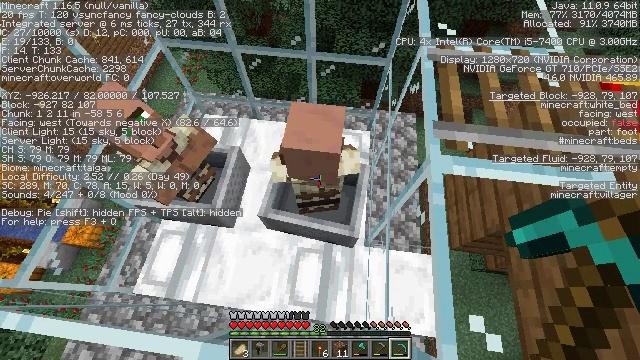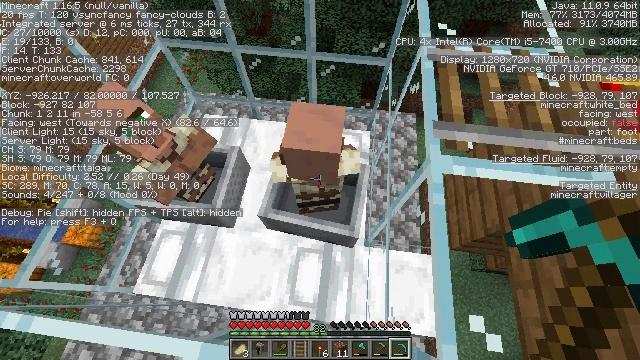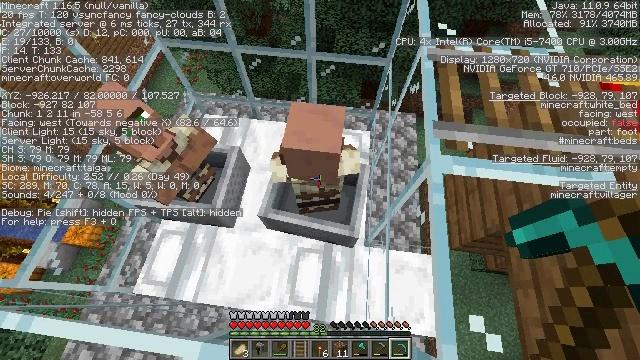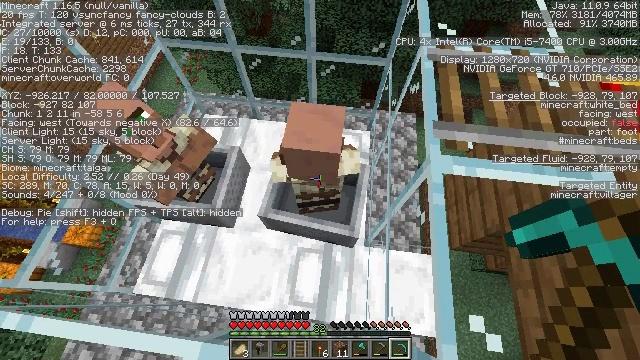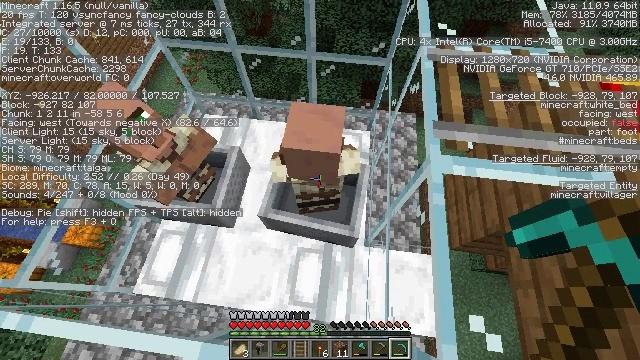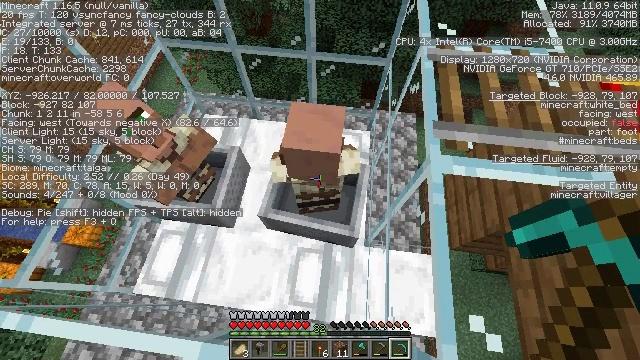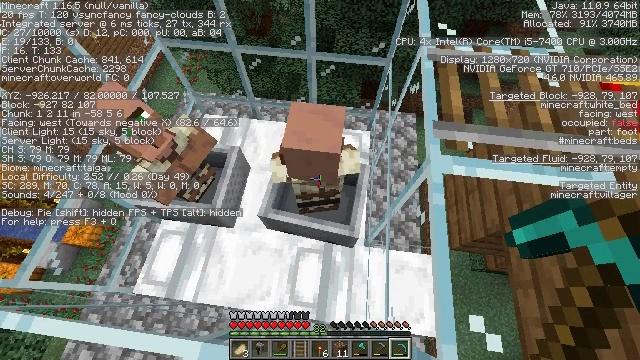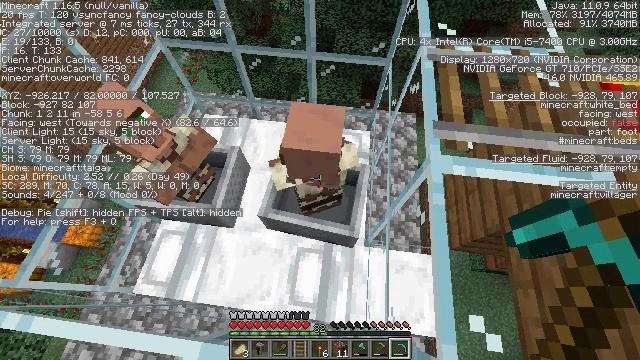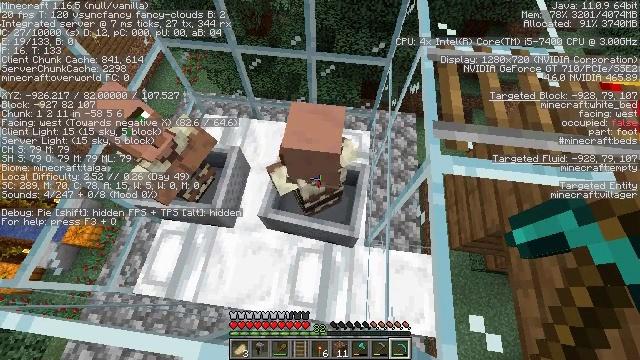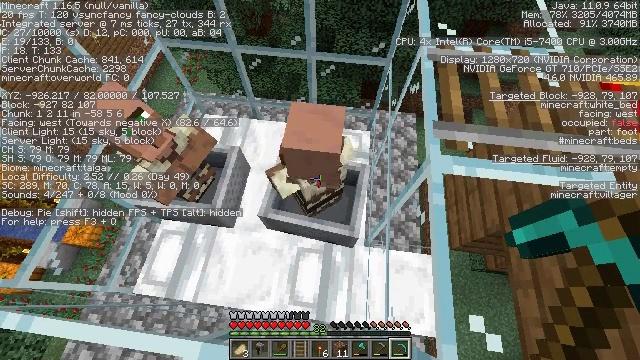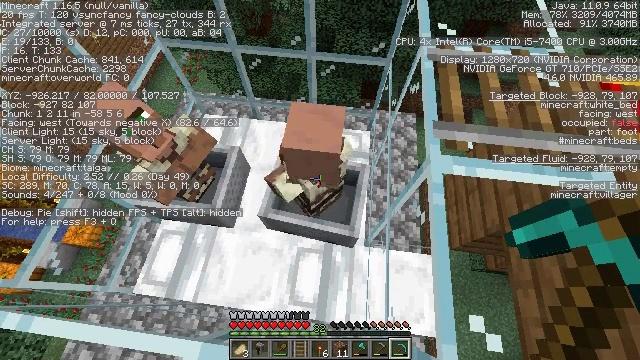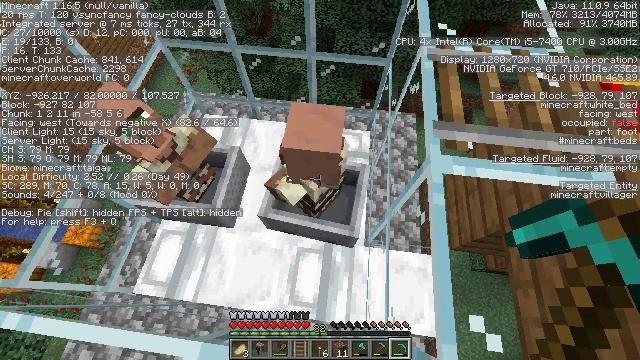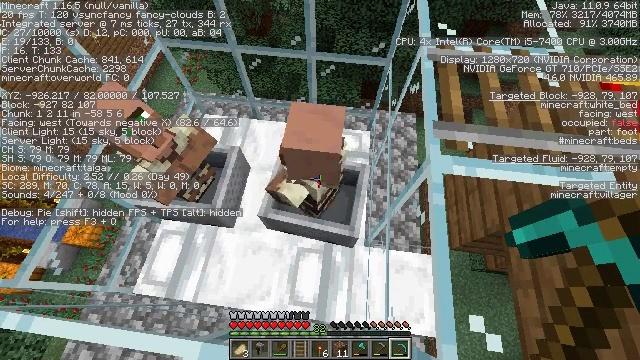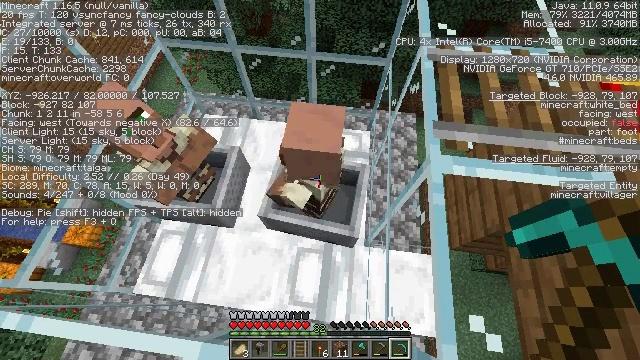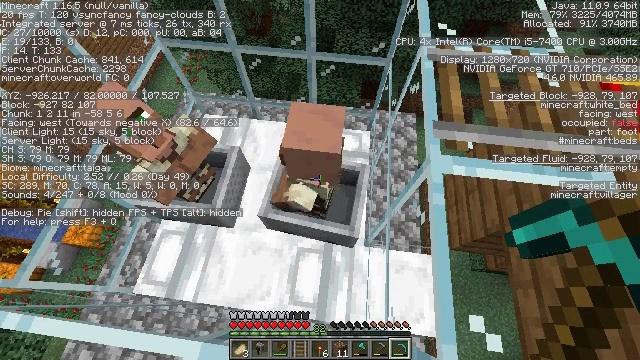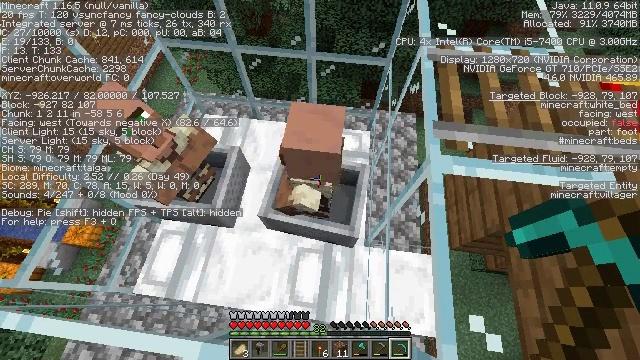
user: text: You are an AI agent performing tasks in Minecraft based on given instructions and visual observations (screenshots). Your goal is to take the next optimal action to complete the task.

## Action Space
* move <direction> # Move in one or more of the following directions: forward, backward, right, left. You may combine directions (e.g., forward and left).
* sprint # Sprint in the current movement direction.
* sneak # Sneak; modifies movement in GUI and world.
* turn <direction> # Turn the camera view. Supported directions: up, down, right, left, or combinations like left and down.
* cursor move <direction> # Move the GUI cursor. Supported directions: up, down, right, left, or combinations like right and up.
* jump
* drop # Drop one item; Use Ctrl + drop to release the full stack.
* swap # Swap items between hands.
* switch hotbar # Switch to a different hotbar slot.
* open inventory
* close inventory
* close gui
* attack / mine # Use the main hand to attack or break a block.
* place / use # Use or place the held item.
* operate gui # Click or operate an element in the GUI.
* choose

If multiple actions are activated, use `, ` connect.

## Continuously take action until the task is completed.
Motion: motion action
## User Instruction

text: Retrieve the white bed for later use.
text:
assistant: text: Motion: sneak
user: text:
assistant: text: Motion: sneak
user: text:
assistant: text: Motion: sneak
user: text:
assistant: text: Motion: sneak
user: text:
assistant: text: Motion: sneak
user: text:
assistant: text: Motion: sneak
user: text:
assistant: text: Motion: sneak
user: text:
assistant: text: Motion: sneak
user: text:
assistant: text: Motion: sneak
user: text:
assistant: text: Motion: sneak
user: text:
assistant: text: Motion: sneak
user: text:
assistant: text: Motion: sneak
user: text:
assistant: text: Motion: sneak
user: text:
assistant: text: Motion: sneak
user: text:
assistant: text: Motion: sneak
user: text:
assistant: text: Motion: sneak
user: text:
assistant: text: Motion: sneak
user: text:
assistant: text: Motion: sneak
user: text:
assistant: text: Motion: sneak
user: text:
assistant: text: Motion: sneak
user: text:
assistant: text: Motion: sneak
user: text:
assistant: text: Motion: sneak
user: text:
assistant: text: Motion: sneak
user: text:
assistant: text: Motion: sneak
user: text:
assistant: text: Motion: sneak
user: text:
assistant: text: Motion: sneak
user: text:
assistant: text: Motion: sneak
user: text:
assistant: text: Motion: sneak
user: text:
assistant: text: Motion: sneak
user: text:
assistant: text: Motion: sneak